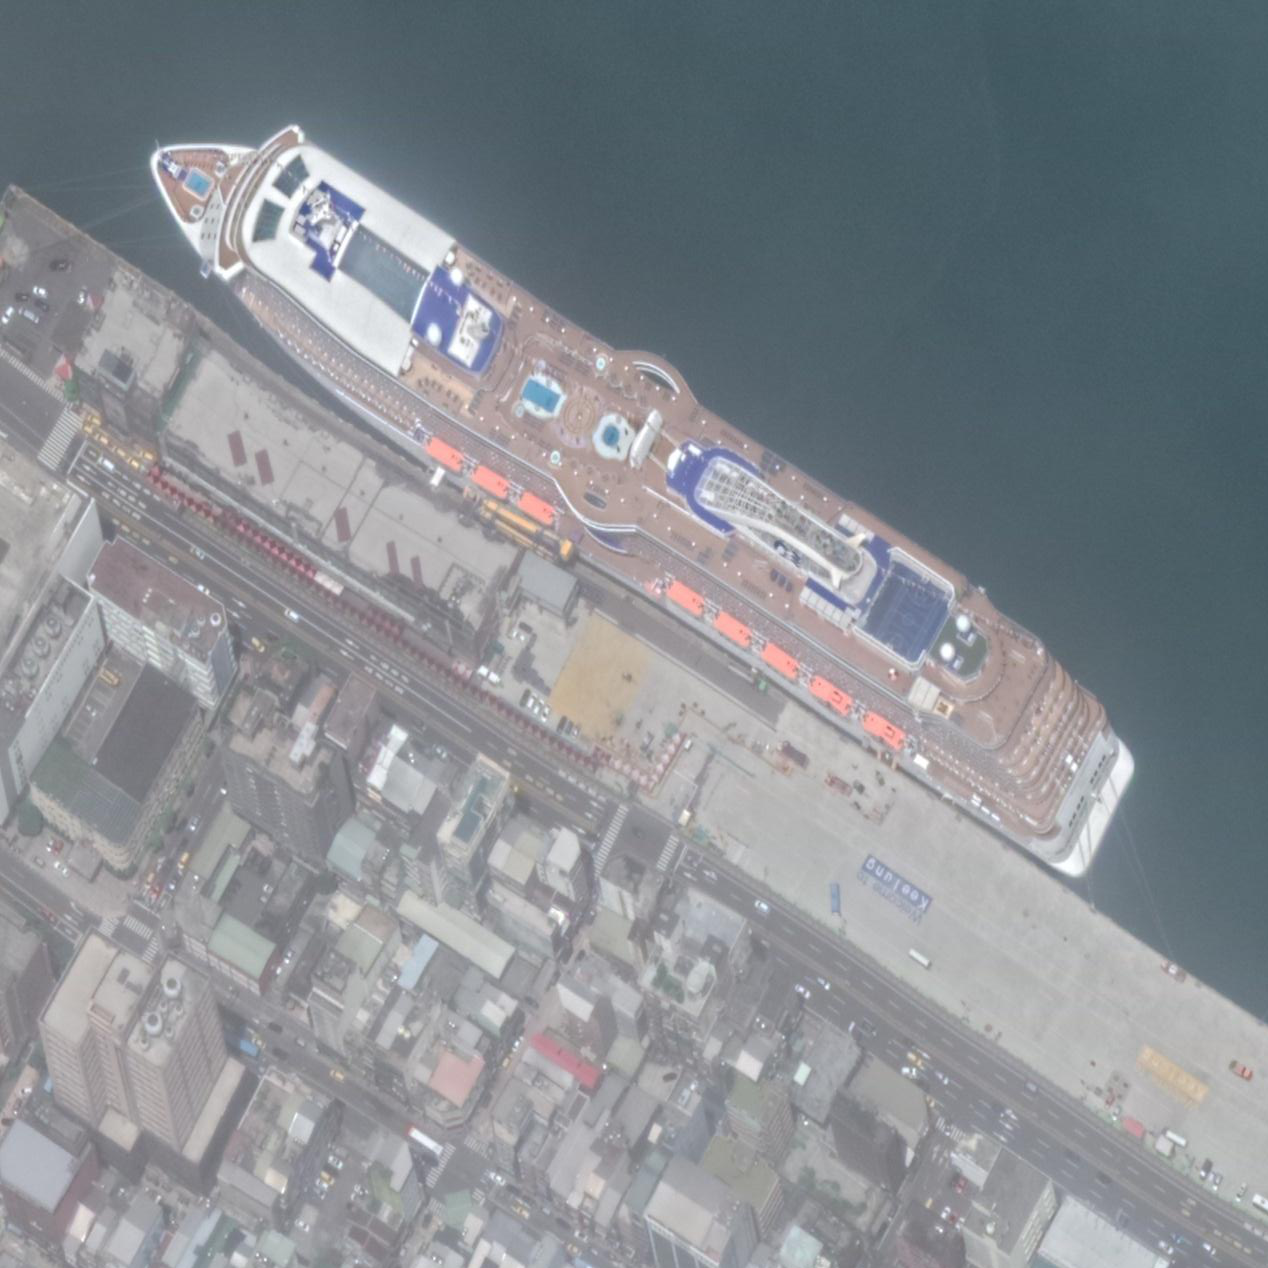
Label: Megayacht